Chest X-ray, AP view. Patient: 45 years old, sex F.
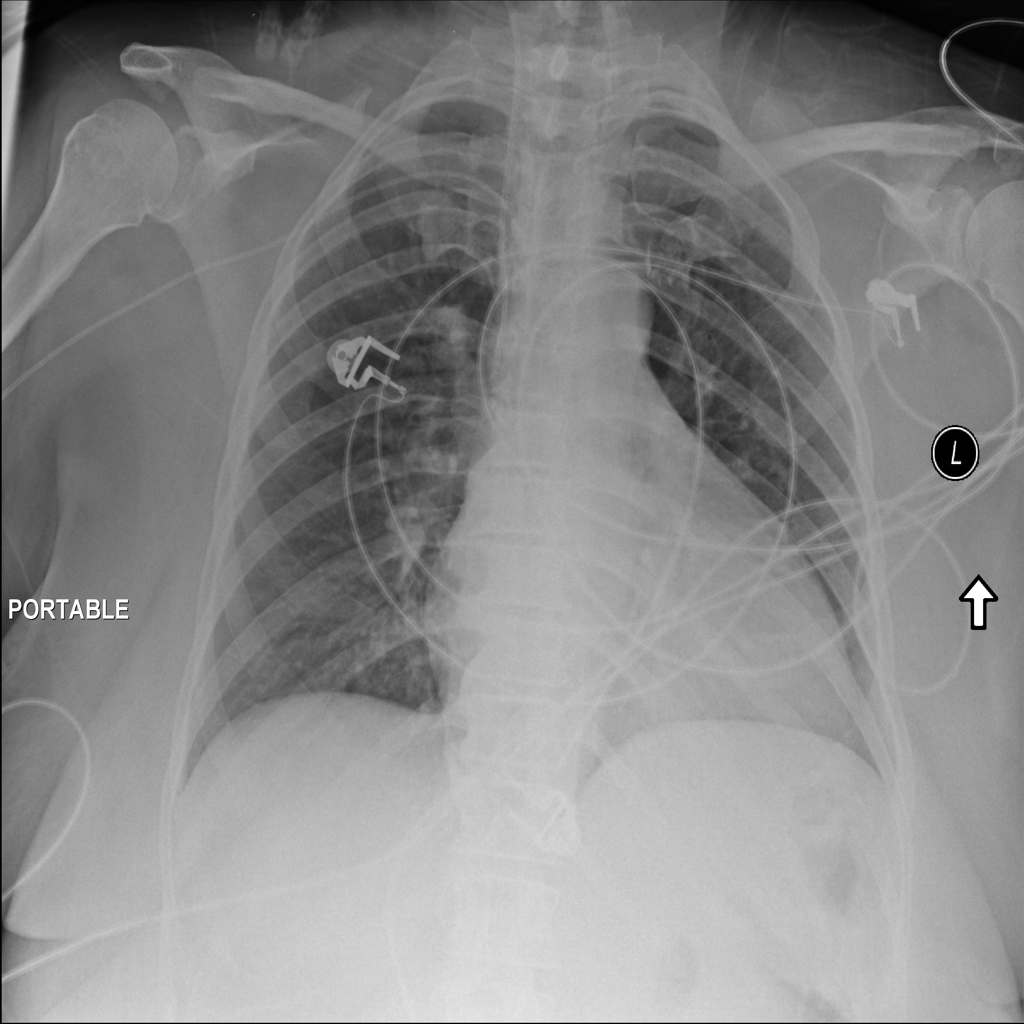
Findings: Cardiomegaly, Effusion